Question: I am new to jQuery and Visual Studio Environment. I was working on creating a circular navigation menu bar using the guide at <URL>
The main problem is in the head section where I have mentioned all the jQuery and jQueryUI scripts. This is a screenshot of the errors. All the other stackoverflow questions couldn't solve this problem.

The code is as below. Please help!
Thanks in advance.
'''
@{
Layout = null;
}
<!DOCTYPE html>
<html>
<head>
<meta name="viewport" content="width=device-width" />
<title>Index</title>
<script src="~/Scripts/jquery-1.11.2.js"></script>
<link rel="stylesheet"
href="code.jquery.com/ui/1.11.2/themes/smoothness/jquery-ui.css">
<script src="code.jquery.com/ui/1.11.2/jquery-ui.js"></script>
<script src="~/Scripts/modernizr-2.6.2.min.js"></script>
<script src="~/Scripts/polyfills.js"></script>
<script src="~/Scripts/classie.js"></script>
<link rel="stylesheet" href="/resources/demos/style.css">
<style>
.cn-button {
border:none;
background:none;
color: white;
text-align: Center;
font-size: 1.5em;
padding-bottom: 1em;
height: 3.5em;
width: 3.5em;
background-color: #111;
position: fixed;
left: 50%;
margin-left: -1.75em;
bottom: -1.75em;
border-radius: 50%;
cursor: pointer;
z-index: 11
}
.cn-button:hover,
.cn-button:active,
.cn-button:focus{
background-color: #222;
}
</style>
<style>
.csstransforms .cn-wrapper {
font-size:1em;
width: 26em;
height: 26em;
overflow: hidden;
position: fixed;
z-index: 10;
bottom: -13em;
left: 50%;
border-radius: 50%;
margin-left: -13em;
transform: scale(0.1);
transition: all .3s ease;
}
/* class applied to the container via JavaScript that will scale the
navigation up */
.csstransforms .opened-nav {
border-radius: 50%;
transform: scale(1);
}
</style>
<style>
.cn-overlay{
width:100%
height:100%;
background-color: rgba(0,0,0,0.6);
position:fixed;
top:0;
left:0;
bottom:0;
right:0;
opacity:0;
transition: all .3s ease;
z-index:2;
pointer-events:none;
}
/* Class added to the overlay via JavaScript to show it when navigation
is open */
.cn-overlay.on-overlay{
pointer-events:auto;
opacity:1;
}
</style>
<style>
.csstransforms .cn-wrapper li {
position: absolute;
font-size: 1.5em;
width: 10em;
height: 10em;
transform-origin: 100% 100%;
overflow: hidden;
left: 50%;
top: 50%;
margin-top: -1.3em;
margin-left: -10em;
transition: border .3s ease;
}
.csstransforms .cn-wrapper li a {
display: block;
font-size: 1.18em;
height: 14.5em;
width: 14.5em;
position: absolute;
bottom: -7.25em;
right: -7.25em;
border-radius: 50%;
text-decoration: none;
color: #fff;
padding-top: 1.8em;
text-align: center;
transform: skew(-50deg) rotate(-70deg) scale(1);
transition: opacity 0.3s, color 0.3s;
}
.csstransforms .cn-wrapper li a span {
font-size: 1.1em;
opacity: 0.7;
}
/* for a central angle x, the list items must be skewed by 90-x
degrees in our case x=40deg so skew angle is 50deg
items should be rotated by x, minus (sum of angles - 180)2s (for
this demo) */
.csstransforms .cn-wrapper li:first-child {
transform: rotate(-10deg) skew(50deg);
}
.csstransforms .cn-wrapper li:nth-child(2) {
transform: rotate(30deg) skew(50deg);
}
.csstransforms .cn-wrapper li:nth-child(3) {
transform: rotate(70deg) skew(50deg)
}
.csstransforms .cn-wrapper li:nth-child(4) {
transform: rotate(110deg) skew(50deg);
}
.csstransforms .cn-wrapper li:nth-child(5) {
transform: rotate(150deg) skew(50deg);
}
.csstransforms .cn-wrapper li:nth-child(odd) a {
background-color: #a11313;
background-color: hsla(0, 88%, 63%, 1);
}
.csstransforms .cn-wrapper li:nth-child(even) a {
background-color: #a61414;
background-color: hsla(0, 88%, 65%, 1);
}
/* active style */
.csstransforms .cn-wrapper li.active a {
background-color: #b31515;
background-color: hsla(0, 88%, 70%, 1);
}
/* hover style */
.csstransforms .cn-wrapper li:not(.active) a:hover,
.csstransforms .cn-wrapper li:not(.active) a:active,
.csstransforms .cn-wrapper li:not(.active) a:focus {
background-color: #b31515;
background-color: hsla(0, 88%, 70%, 1);
}
.csstransforms .cn-wrapper li:not(.active) a:focus {
position: fixed; /* fix the "displacement" bug in webkit browsers
when using tab key */
}
</style>
</head>
<body>
<div>
<button class="cn-button" id="cn-button">+</button>
<div class="cn-wrapper" id="cn-wrapper">
<ul>
<li><a href="#"><span class="icon-picture"></span>
</a></li>
<li><a href="#"><span class="icon-headphones"></span>
</a></li>
<li><a href="#"><span class="icon-home"></span></a></li>
<li><a href="#"><span class="icon-facetime-video"></span></a>
</li>
<li><a href="#"><span class="icon-envelope-alt"></span>
</a></li>
</ul>
</div>
<div id="cn-overlay" class="cn-overlay"></div>
</div>
<script>
$(document).ready(function(){
var button = document.getElementById('cn-button'),
wrapper = document.getElementById('cn-wrapper'),
overlay = document.getElementById('cn-overlay');
//open and close menu when the button is clicked
var open = false;
button.addEventListener('click', handler, false);
button.addEventListener('focus', handler, false);
wrapper.addEventListener('click', cnhandle, false);
function cnhandle(e) {
e.stopPropagation();
}
function handler(e) {
if (!e) var e = window.event;
e.stopPropagation();//so that it doesn't trigger click
//event on document
if (!open) {
openNav();
}
else {
closeNav();
}
}
function openNav() {
open = true;
button.innerHTML = "-";
classie.add(overlay, 'on-overlay');
classie.add(wrapper, 'opened-nav');
}
function closeNav() {
open = false;
button.innerHTML = "+";
classie.remove(overlay, 'on-overlay');
classie.remove(wrapper, 'opened-nav');
}
document.addEventListener('click', closeNav);
});
</script>
</body>
</html>
'''
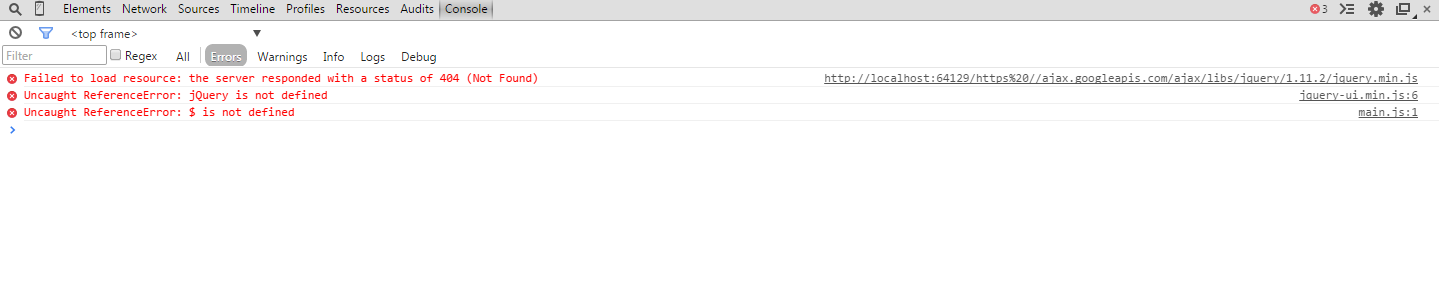
Answer: I don't know what the problem was, but I created a new project and added all the .js scripts one by one and that worked.